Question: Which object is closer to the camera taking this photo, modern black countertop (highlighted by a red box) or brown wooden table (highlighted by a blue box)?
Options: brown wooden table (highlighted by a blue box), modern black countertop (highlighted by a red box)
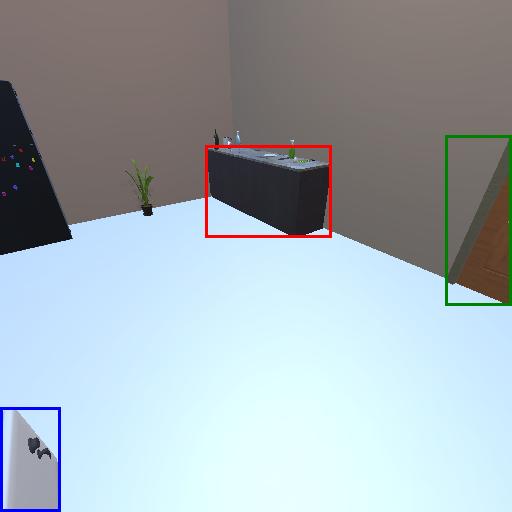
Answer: brown wooden table (highlighted by a blue box)